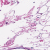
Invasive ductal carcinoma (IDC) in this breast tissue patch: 0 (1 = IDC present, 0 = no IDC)